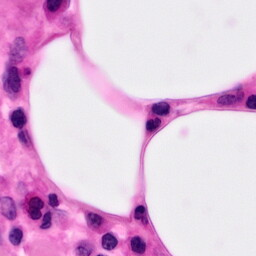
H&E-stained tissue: Pancreatic